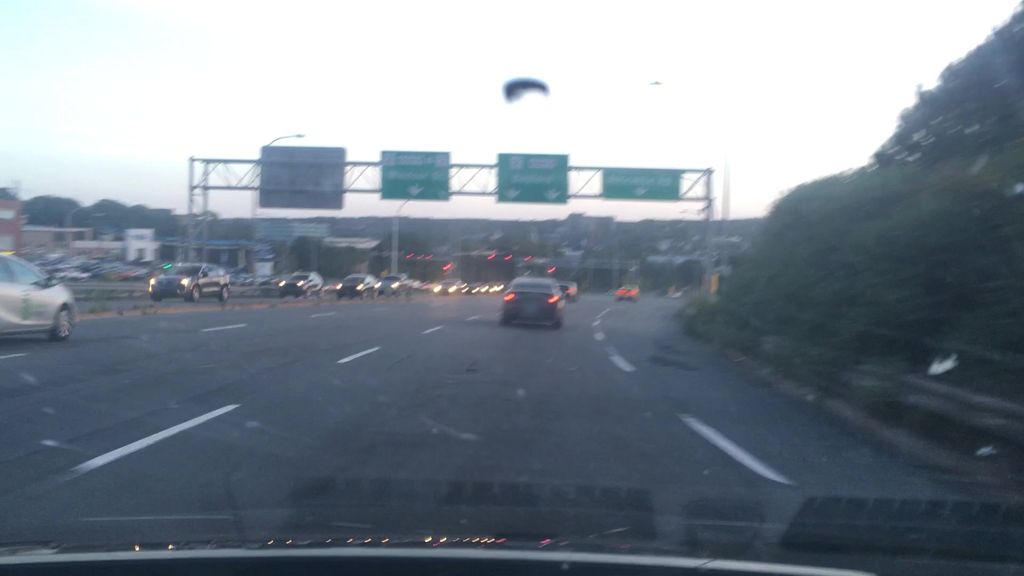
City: halifax